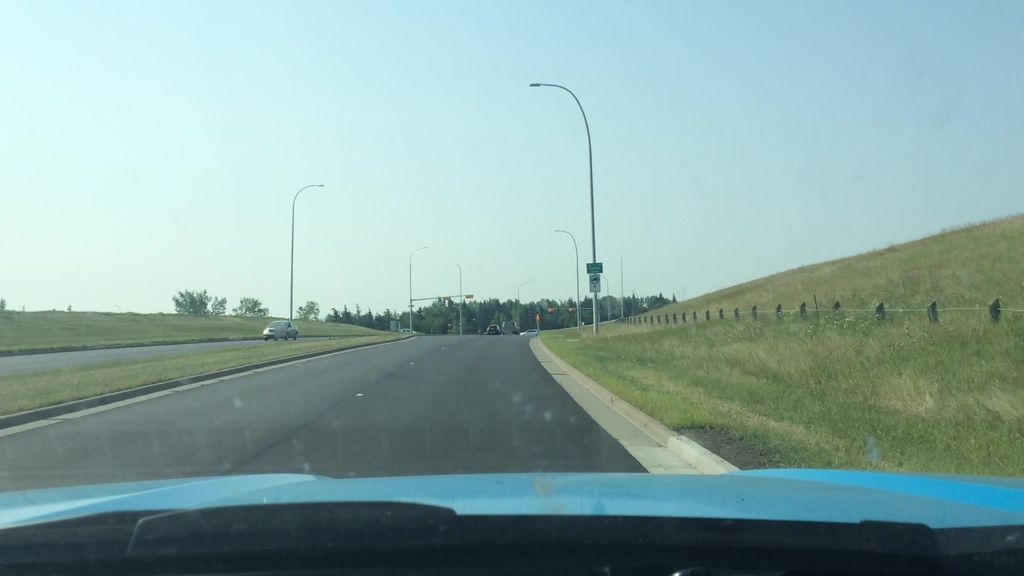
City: calgary